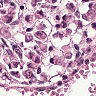
Metastatic tissue present: yes